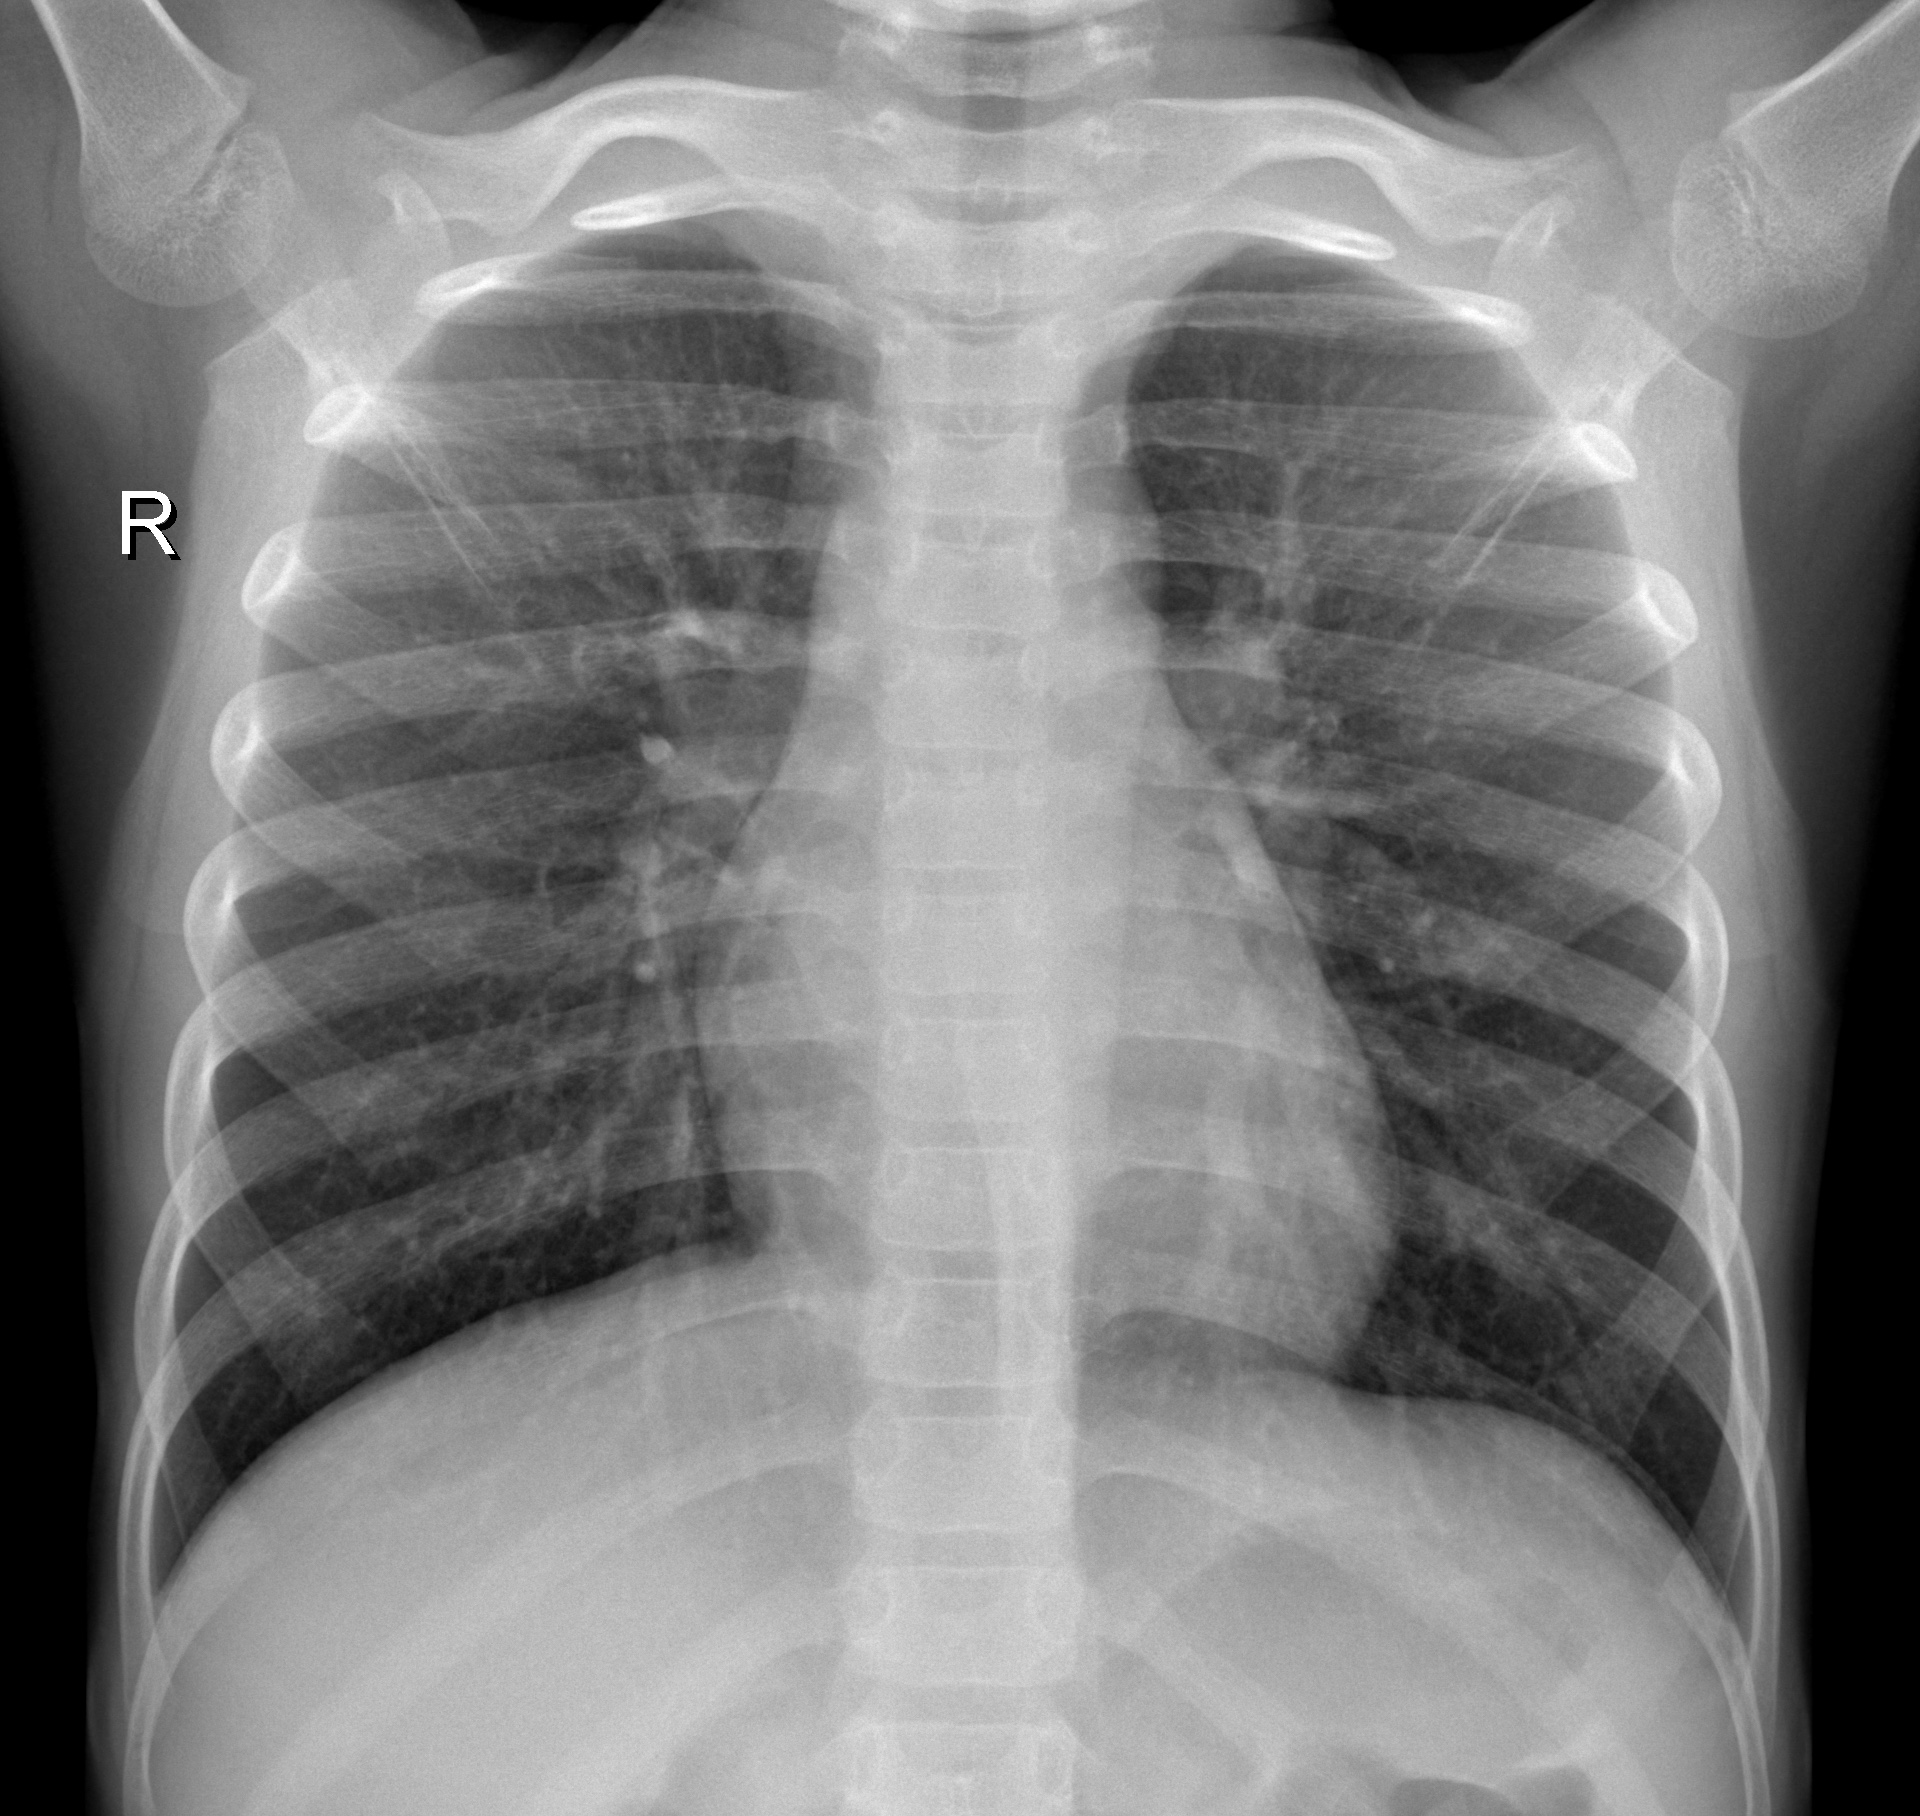
Diagnosis: NORMAL